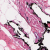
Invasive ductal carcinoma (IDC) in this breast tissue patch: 0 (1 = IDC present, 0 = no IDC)